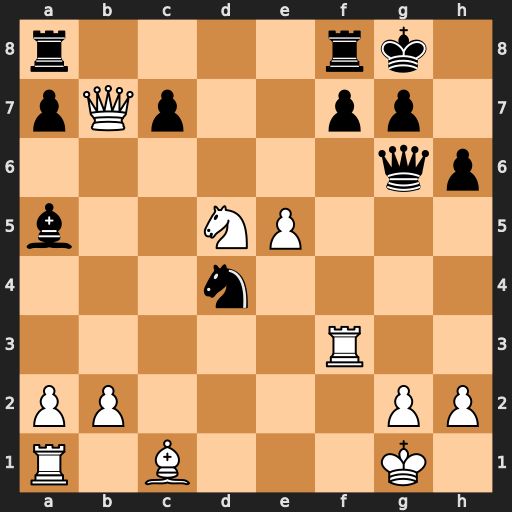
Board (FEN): r4rk1/pQp2pp1/6qp/b2NP3/3n4/5R2/PP4PP/R1B3K1
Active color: w
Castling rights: -
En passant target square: -
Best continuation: Ne7+ Kh7 Nxg6